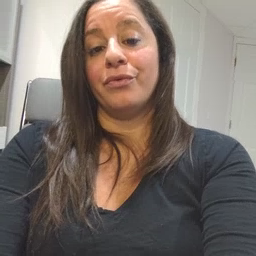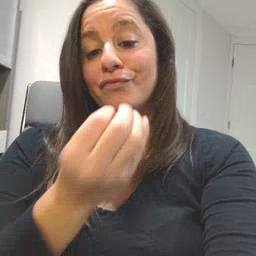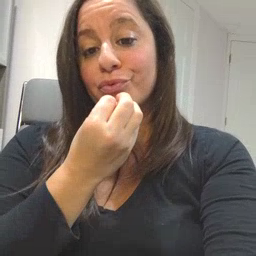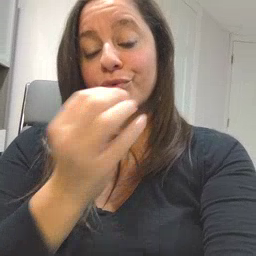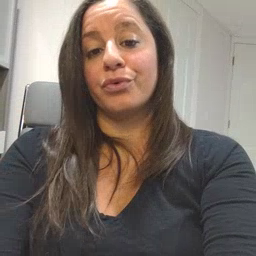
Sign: food